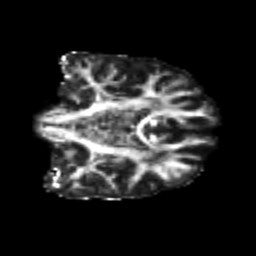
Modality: FA
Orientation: coronal
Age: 21
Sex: male
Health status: healthy
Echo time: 0.074 s